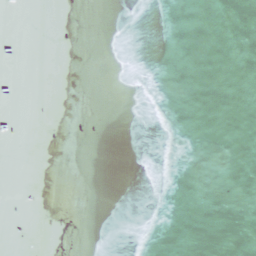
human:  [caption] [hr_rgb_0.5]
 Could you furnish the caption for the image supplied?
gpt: This is a beach with green sea and white sands .

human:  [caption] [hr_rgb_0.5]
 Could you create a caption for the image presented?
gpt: Waves come to the white sand beach over and over again and throw up white foams .

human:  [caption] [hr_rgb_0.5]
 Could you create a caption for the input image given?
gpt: The waves coming over and over again to the sand beach .

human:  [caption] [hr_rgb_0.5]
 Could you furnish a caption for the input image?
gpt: Waves slapping a white sand beach throw up white foam .

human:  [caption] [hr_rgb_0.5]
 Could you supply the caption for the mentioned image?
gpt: Waves come to the white sand beach over and over again with white foasm .